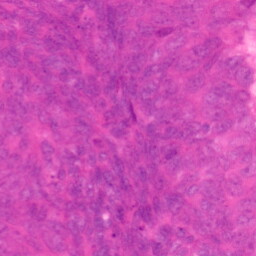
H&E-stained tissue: Colon